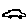
Label: car